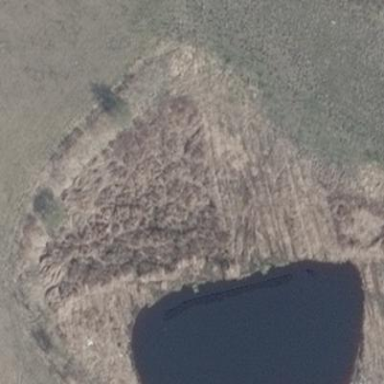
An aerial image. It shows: Wetland area covered with grass.